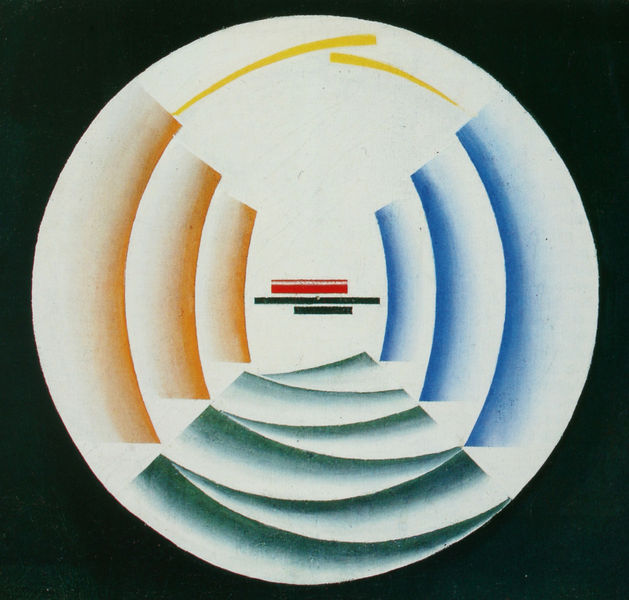
Titel: Konstruktion in Farbe N. 13
Künstler: Wladimir Stenberg
Standort: Moskau
Institution: Tretjakow-Galerie
Schlagwörter: blau, dunkel, körper, schatten, weiß, gelb, grün, ocker, braun, hell, kreide, licht, mitte, orange, schwarz, rot, beige, muster, feld, felder, kreis, oval, rund, hellblau, welle, wellen, perspektive, abstrakt, fläche, flächen, modern, dunkelgrün, formen, linien, streifen, balken, stufen, striche, linie, form, strich, kreise, kugel, stift, abstufung, geometrie, fügung, statisch/dynamisch